Field crop: maize
Growth stage: 1
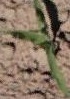
Species: maize